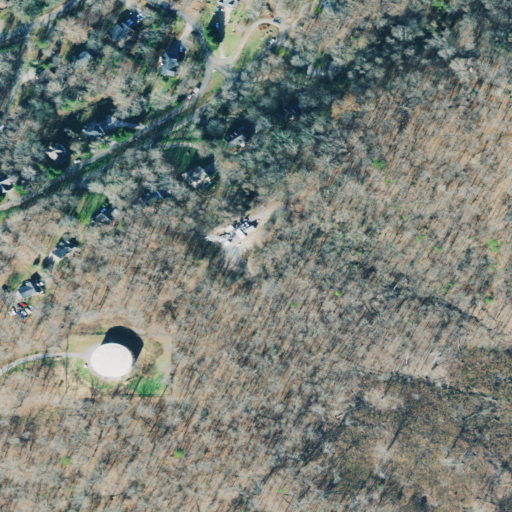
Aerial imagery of mountain in Georgia named Hodge Mountain containing deciduous forest, open development, grassland, and low intensity development